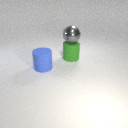
large green rubber cylinder to the right of large blue rubber cylinder